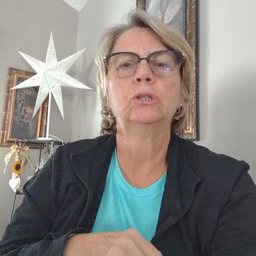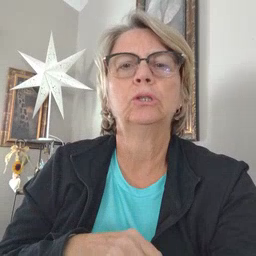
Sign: shirt